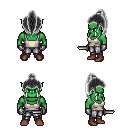
a pixel art fantasy rpg character, male body template, orc, green skin, white pirate shirt, metal pants, gray long topknot hairstyle, metal gloves, brown shoes, dagger, four views (front, back, left, right), 2x2 character sprite sheet, small pixel art, hard edges, no anti-aliasing